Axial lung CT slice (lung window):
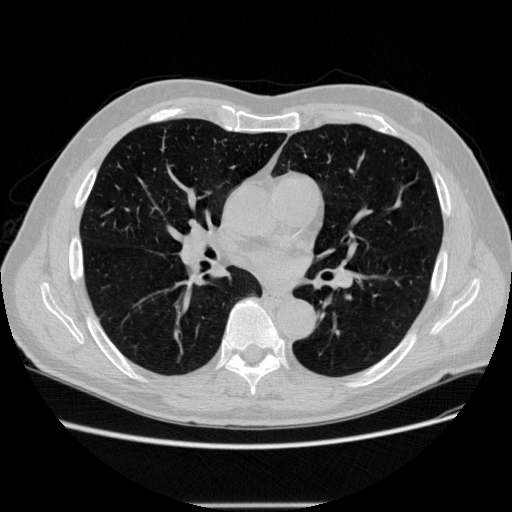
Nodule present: no